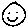
Label: smiley face